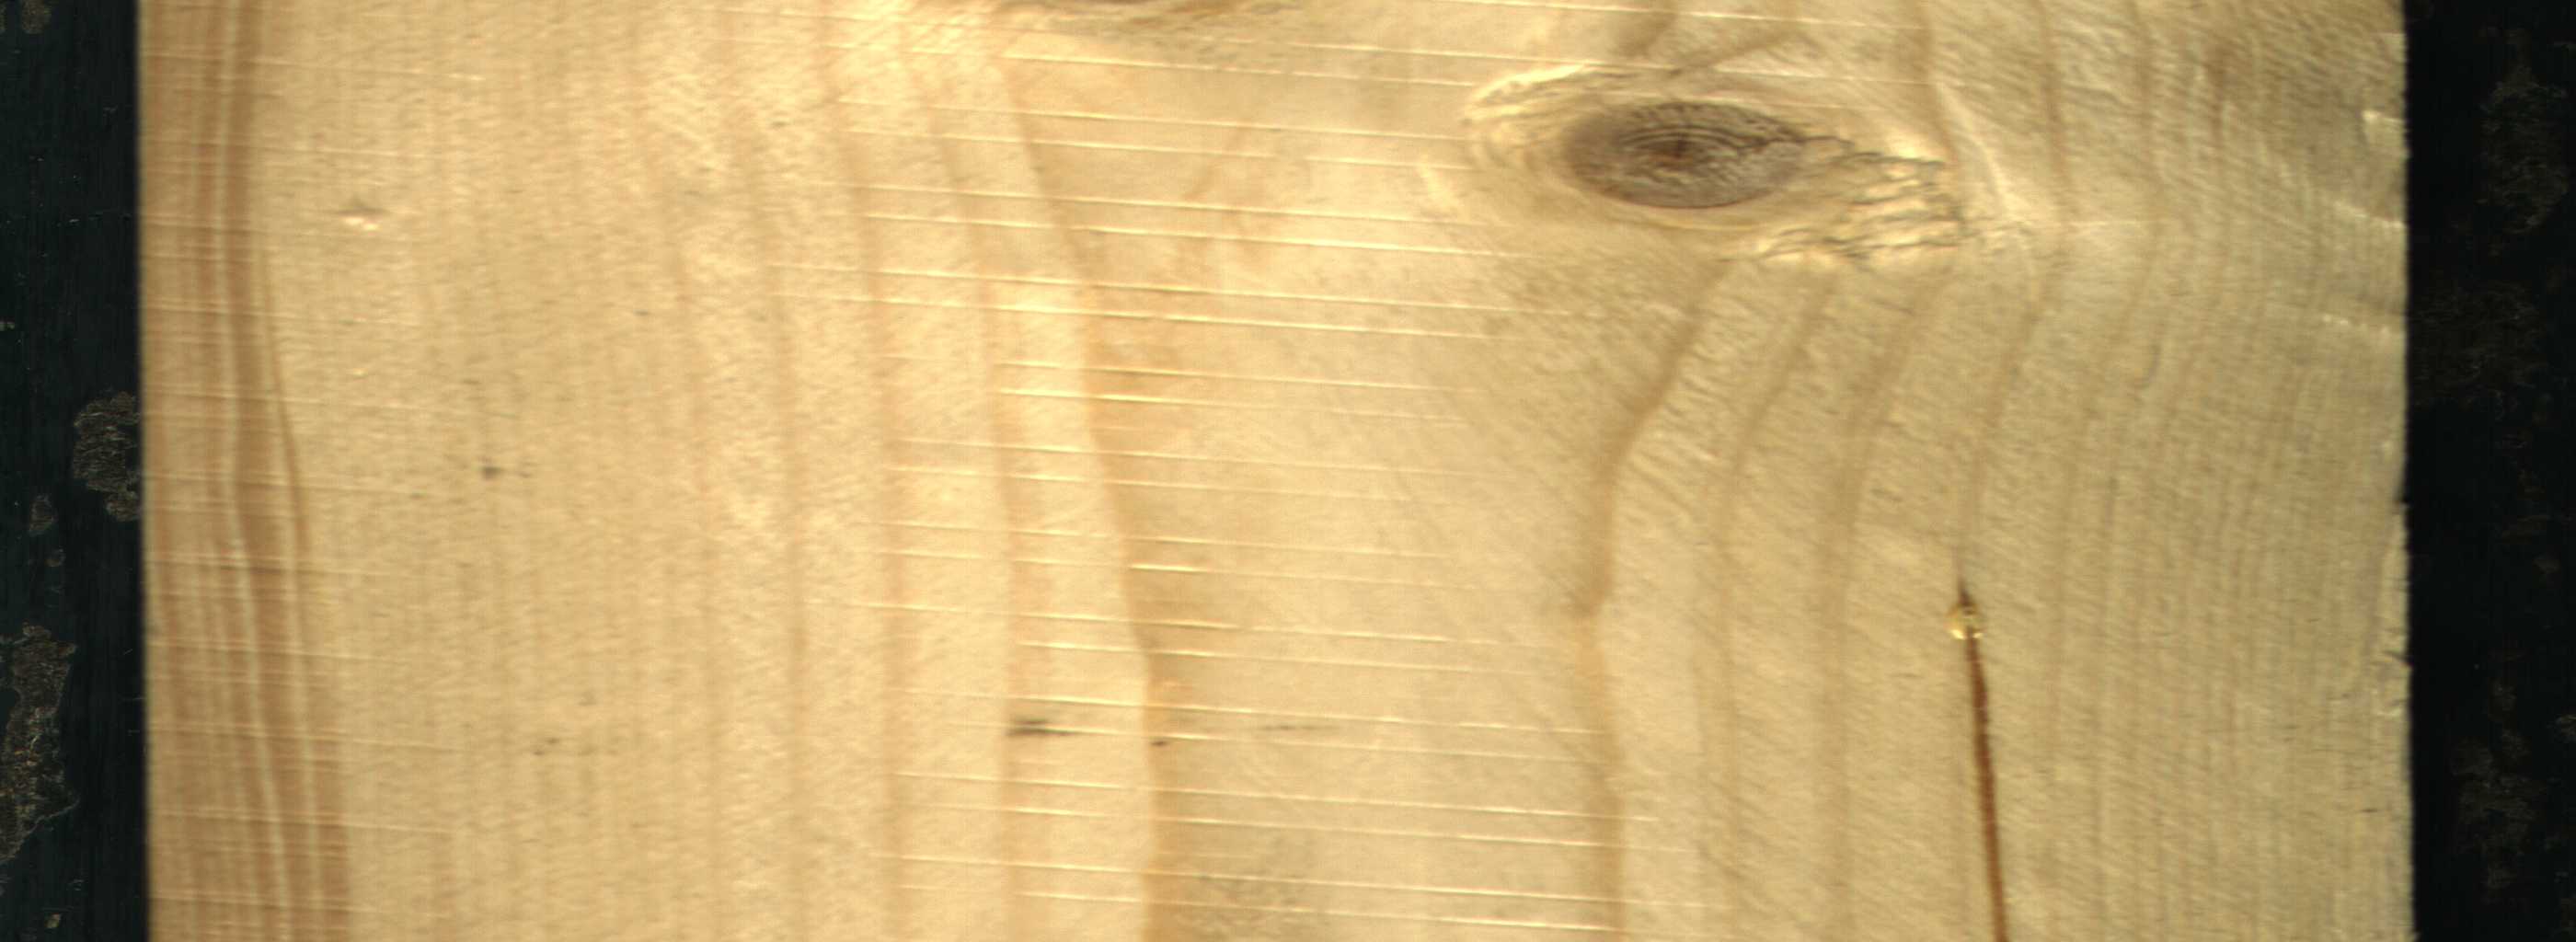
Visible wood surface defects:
resin
Live_Knot